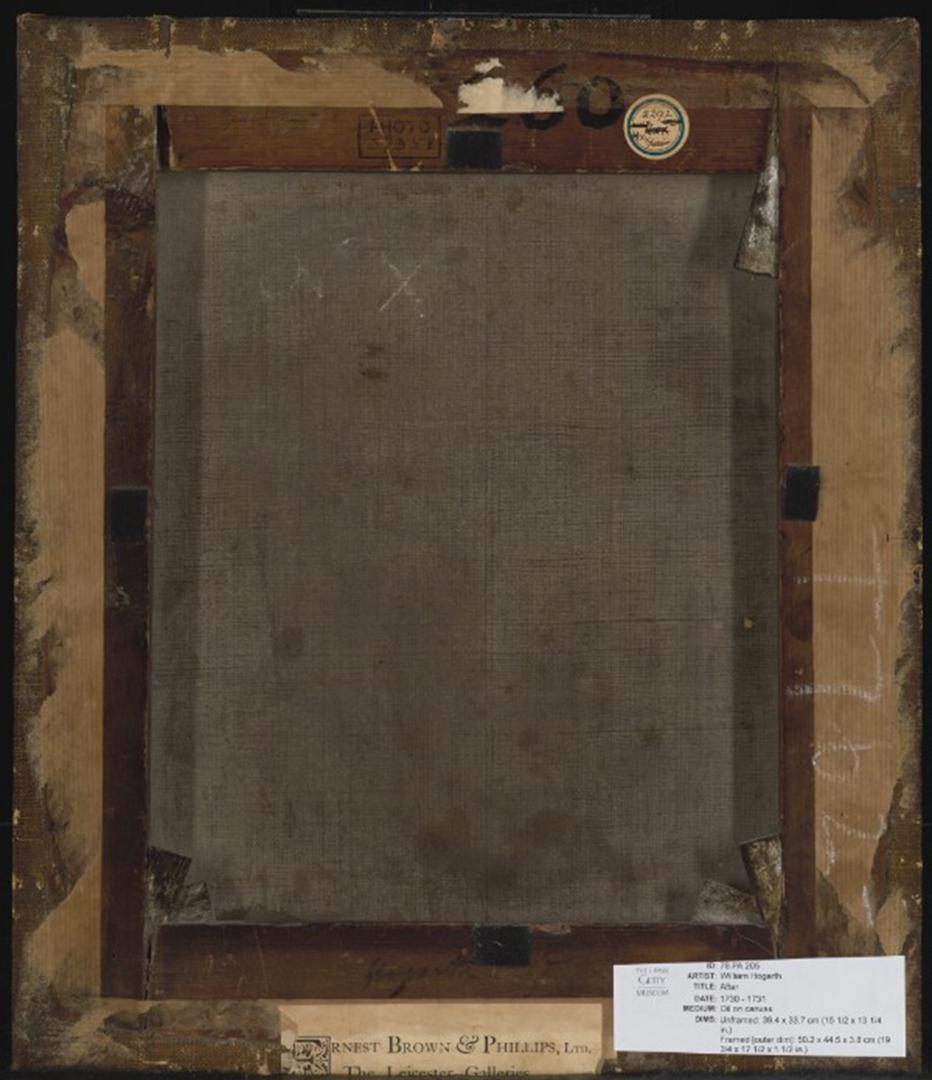
Titel: After
Künstler: William Hogarth
Standort: Los Angeles
Institution: The J. Paul Getty Museum
Schlagwörter: blau, braun, grau, holz, kreide, rahmen, rund, schrift, papier, rahmung, transport, amerika, blue, kreuz, buchstaben, leinwand, stempel, tinte, flecken, wood, siegel, paper, cross, writing, letters, historisch, kratzer, ink, dokumentation, etikett, aufkleber, chalk, canvas, stamp, bespannung, alphabet, kleber, round, hogarth, keilrahmen, historic, phillips, maschinenschrift, brown, x, 60, stains, scratch, documentation, getty museum, wear, stretcher, sticker, provenienz, abnutzungen, rechteckiger rahmen, the j. paul getty museum, provenance, rectangular frame, ernests brown & philips ltd, 2292, typescript, stringing, photo 32358, 5292, translokation, translocation, brown & philllips, provenienzmerkmal, getty, ernest brown & phillips, bilderrahmenrückseite, galleriename befindet sich unten, rechts ist mit kreide die inventarnummer angegeben, ernest, t762, grauer leinenstoff in holzrahmen, rückseite eines ölgemäldes.